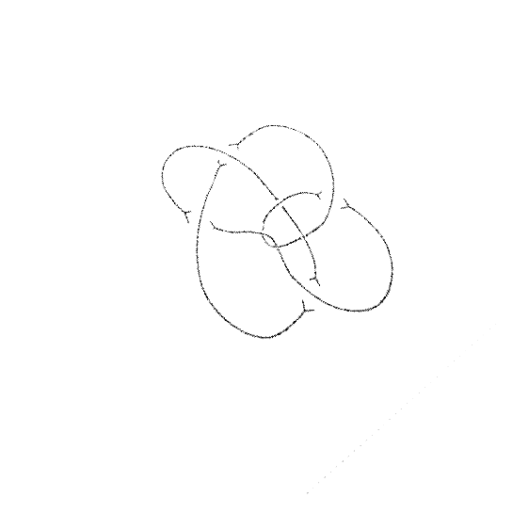
Crossing number: 8